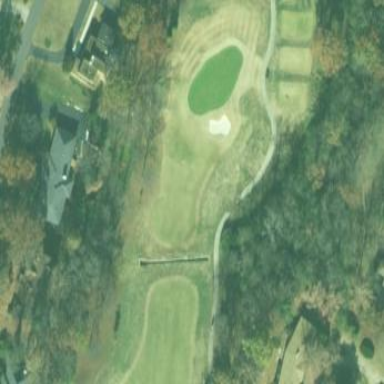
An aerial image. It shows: Grassy area designated as golf fairway.